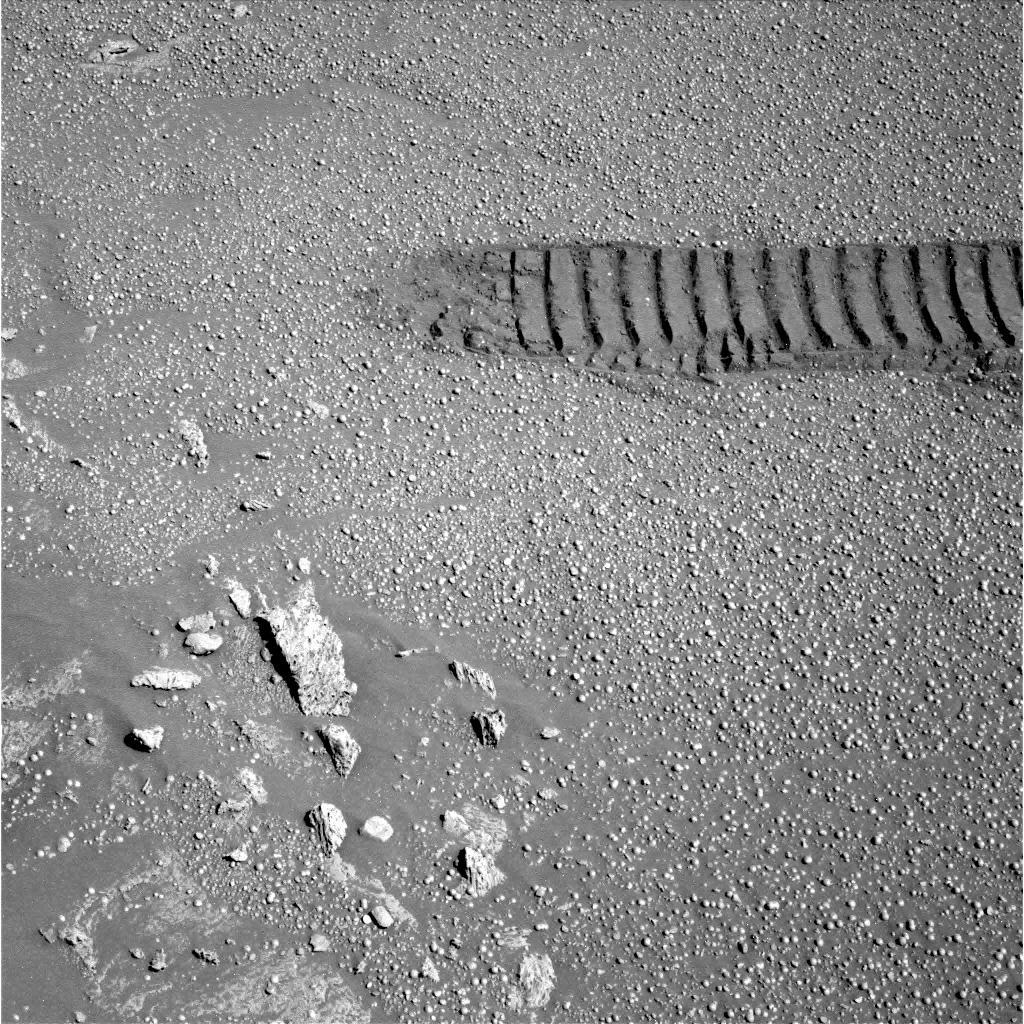
Terrain classes present: Bedrock, Gravel / Sand / Soil, Rock, Shadow, Track